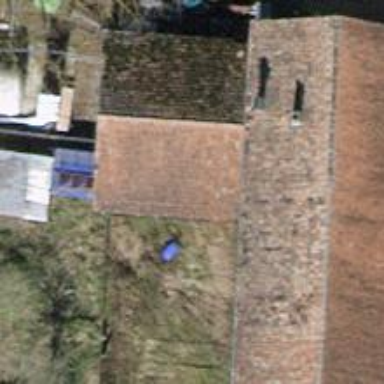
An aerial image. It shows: Building with gabled roof made of roof tiles. The roof is oriented along the structure.